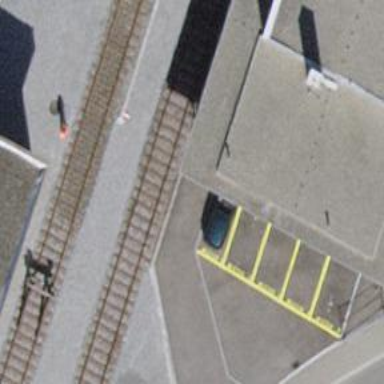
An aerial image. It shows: Railway buffer stop.